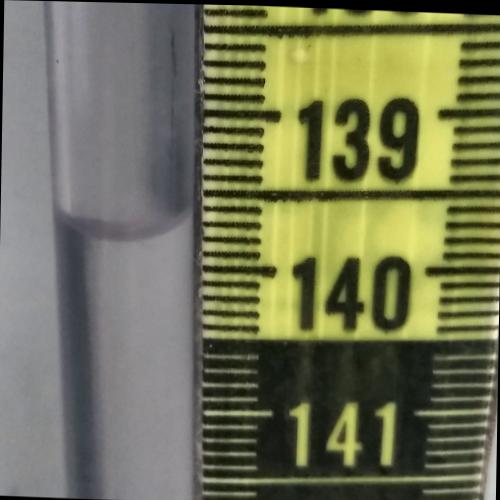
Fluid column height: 139.7 cm